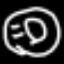
Label: donut